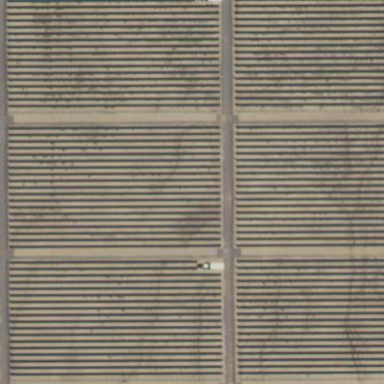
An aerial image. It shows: Solar generator utilizing photovoltaic panels.